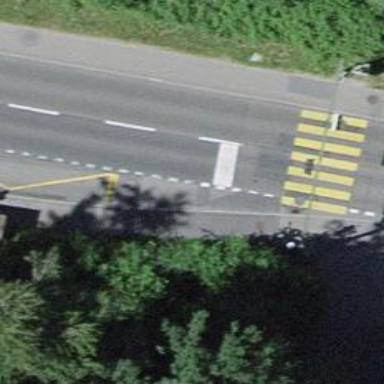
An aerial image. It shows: Post box is visible.